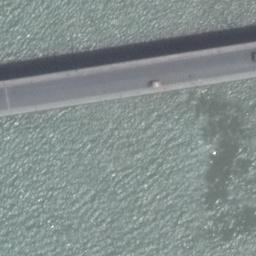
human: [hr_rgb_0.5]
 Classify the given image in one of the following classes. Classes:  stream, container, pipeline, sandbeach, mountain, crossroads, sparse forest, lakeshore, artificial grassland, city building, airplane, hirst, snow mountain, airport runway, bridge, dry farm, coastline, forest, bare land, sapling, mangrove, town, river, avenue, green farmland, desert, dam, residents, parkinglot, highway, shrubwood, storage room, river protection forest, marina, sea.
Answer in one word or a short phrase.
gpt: bridge